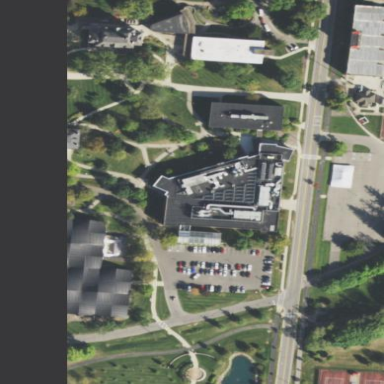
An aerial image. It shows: View of university building.